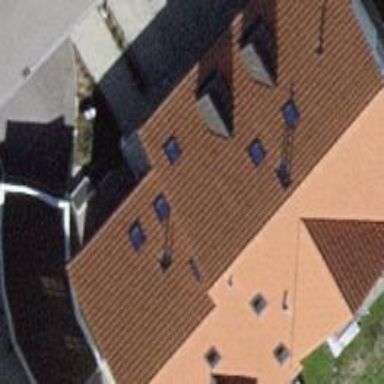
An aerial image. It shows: Gabled roof adorns the apartments building.